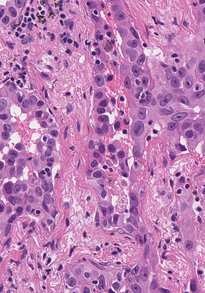
Tumor epithelial tissue: yes
Tumor-associated stroma tissue: yes
Normal tissue: no